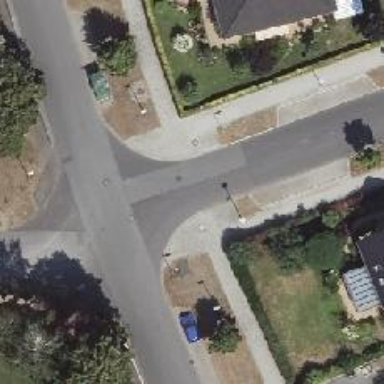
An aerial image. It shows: Unmarked crossing on the road.